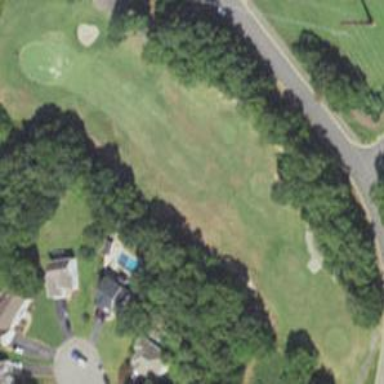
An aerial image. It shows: Golf fairway - part of the golf course dedicated to the sport of golf.